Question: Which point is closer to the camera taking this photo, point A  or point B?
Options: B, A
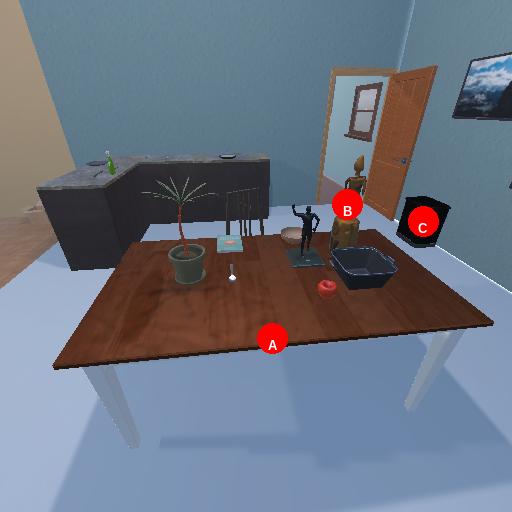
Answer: B